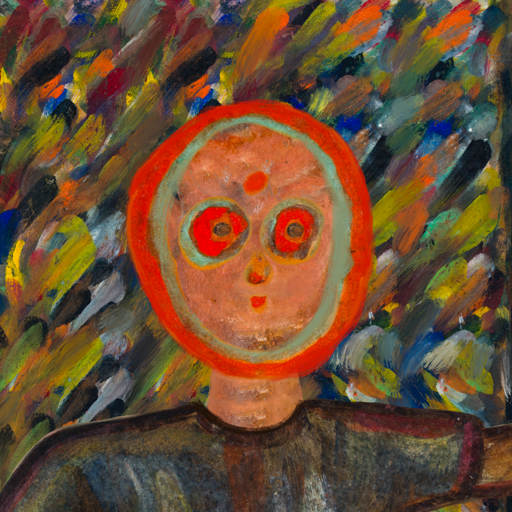
Background: An_Impression, Head And Neck Front: Boggyland, Face Front: Sisters, Bust: Mosgoul, Hair Front: Sisters, Head Accessory: Blank, Second Necklace: Blank, Necklace: Blank, Baby: Blank